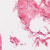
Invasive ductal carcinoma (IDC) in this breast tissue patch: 0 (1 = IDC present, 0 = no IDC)